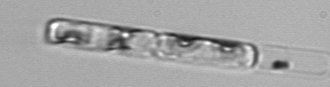
Label: Guinardia_delicatula_TAG_internal_parasite